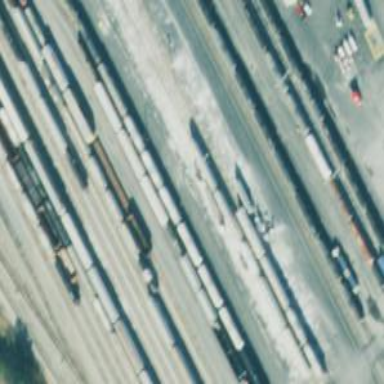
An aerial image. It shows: Railway yard for manifest purposes.